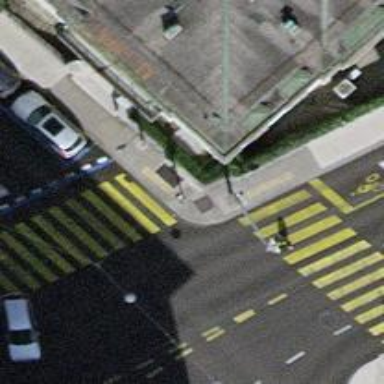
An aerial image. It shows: Kerb barrier.